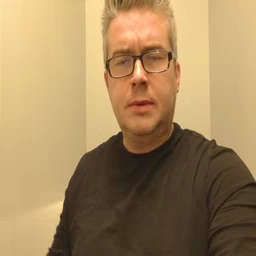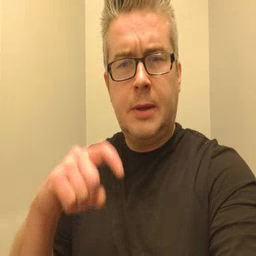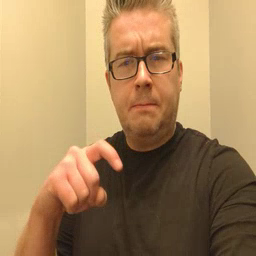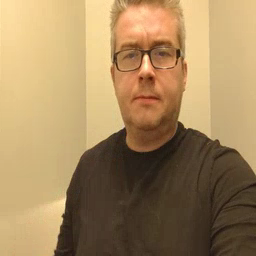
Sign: time